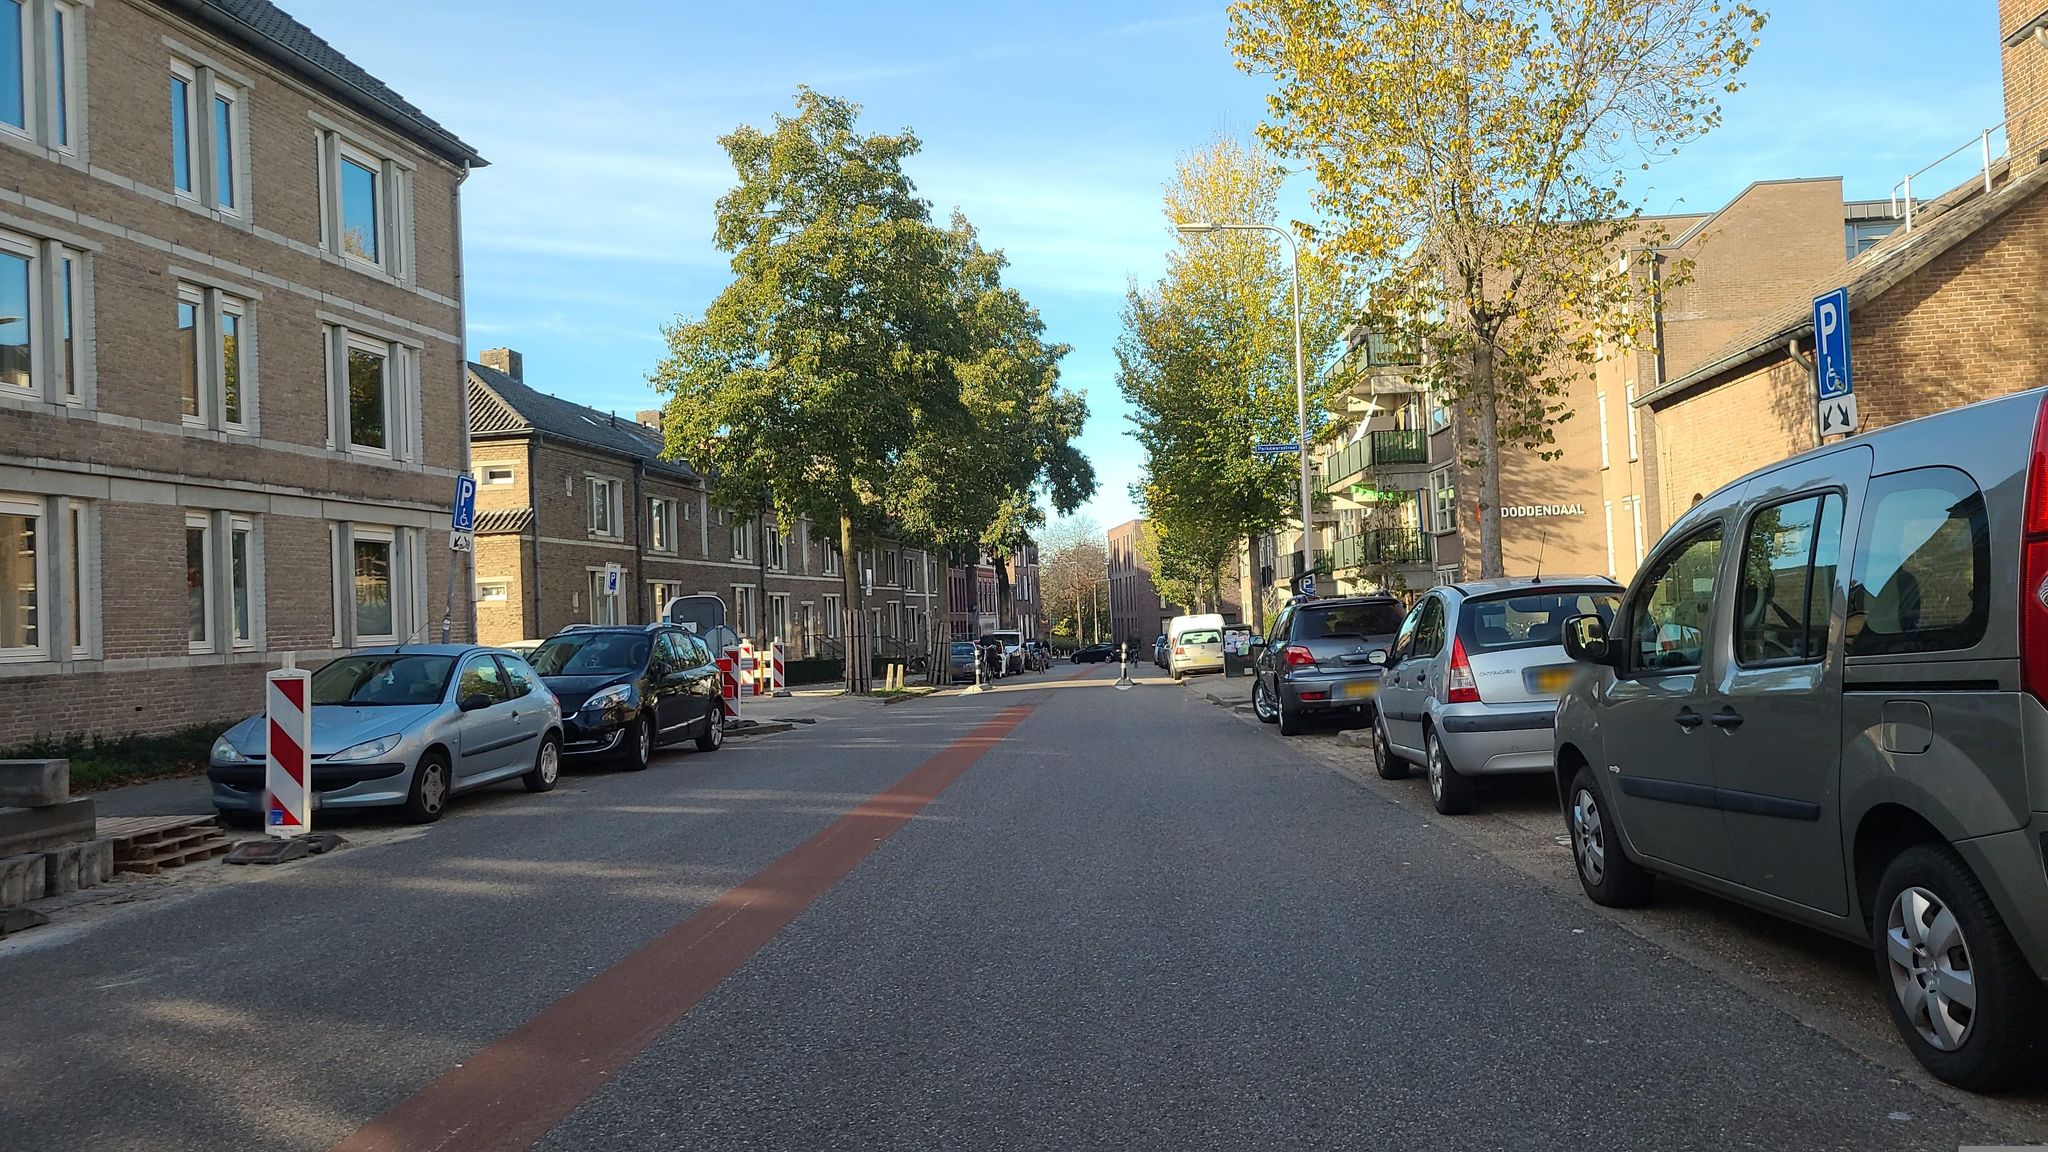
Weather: clear
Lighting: day
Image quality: good
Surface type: walking surface
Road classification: residential
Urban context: urban centre
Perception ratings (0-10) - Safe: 8.67, Lively: 9.64, Beautiful: 7.64, Boring: 2.67, Depressing: 1.74, Wealthy: 8.59